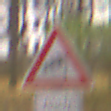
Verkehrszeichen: SeitenwindVonRechts
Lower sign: LaengeEinerStrecke4
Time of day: Midday
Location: Outdoor (Nature)
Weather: Overcast
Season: NotSpecified
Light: Natural